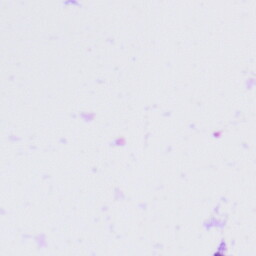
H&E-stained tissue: Tonsil